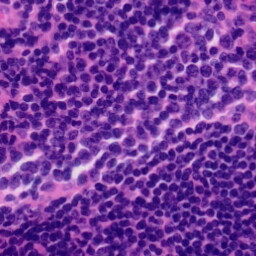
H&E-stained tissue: Tonsil